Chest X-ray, PA view. Patient: 56 years old, sex M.
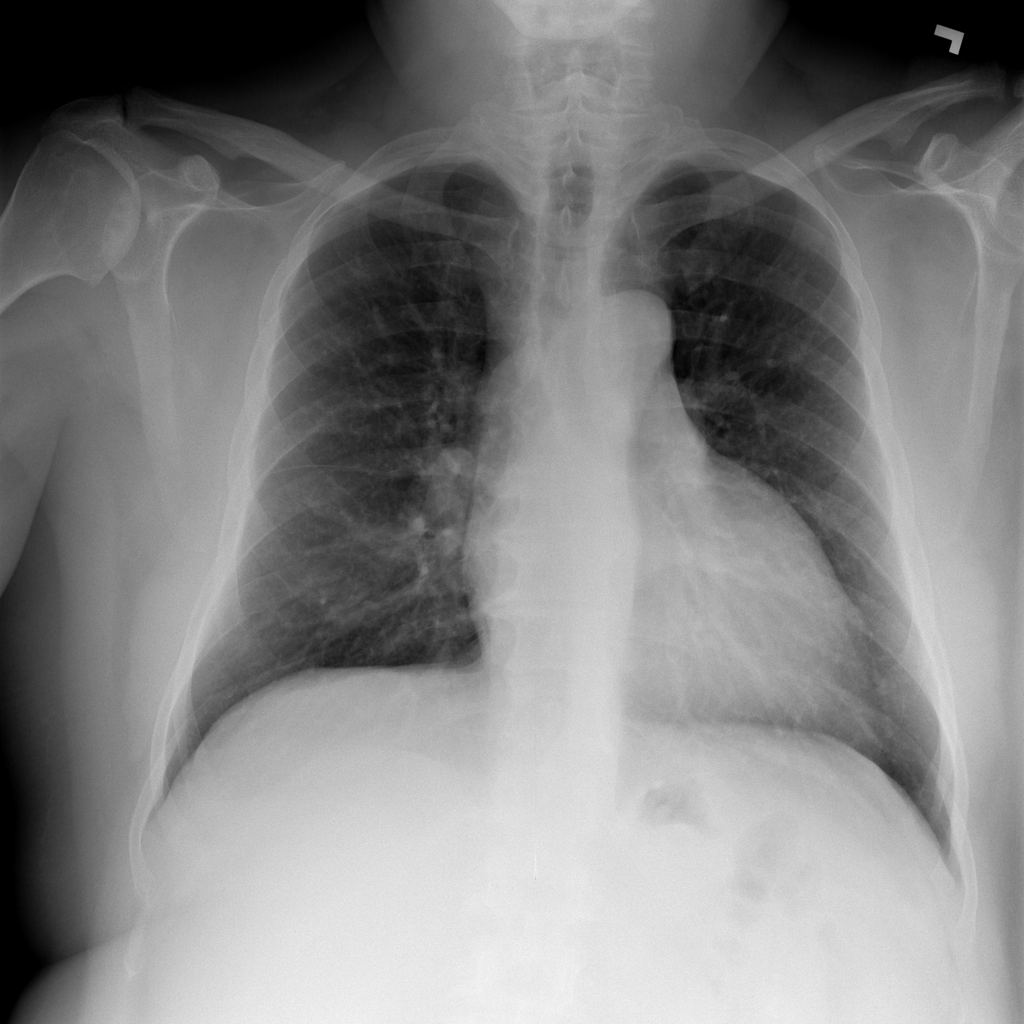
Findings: Cardiomegaly